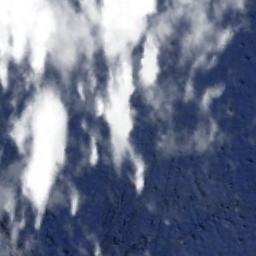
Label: cloud